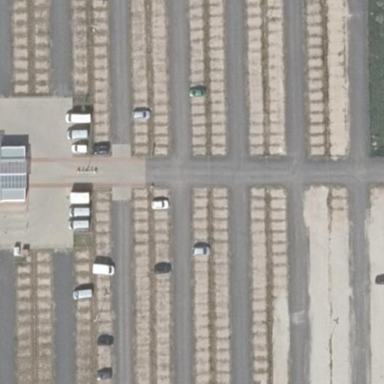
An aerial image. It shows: Parking area with park and ride facility. The surface of the parking area is designated for this purpose.